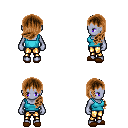
a pixel art fantasy rpg character, female body template, dark elf, purple skin, teal pirate shirt, gold greaves, brown left-swept hairstyle, brown slippers, four views (front, back, left, right), 2x2 character sprite sheet, small pixel art, hard edges, no anti-aliasing